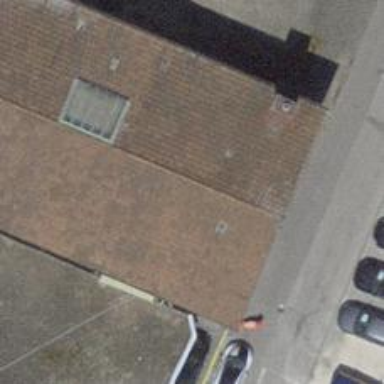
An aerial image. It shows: Shop that sells cars.